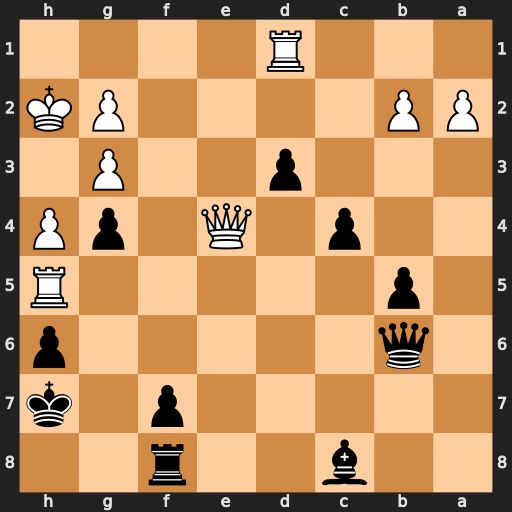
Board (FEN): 2b2r2/5p1k/1q5p/1p5R/2p1Q1pP/3p2P1/PP4PK/3R4
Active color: b
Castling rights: -
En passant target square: -
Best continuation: f5 Qe7+ Kg8